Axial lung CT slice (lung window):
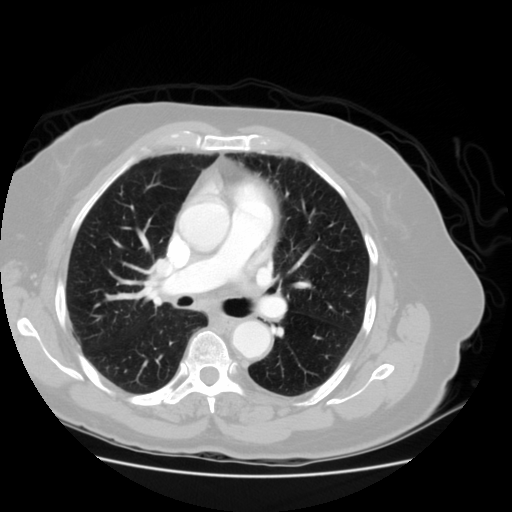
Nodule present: no